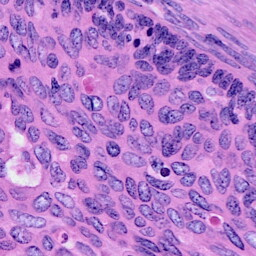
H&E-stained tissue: Cervix